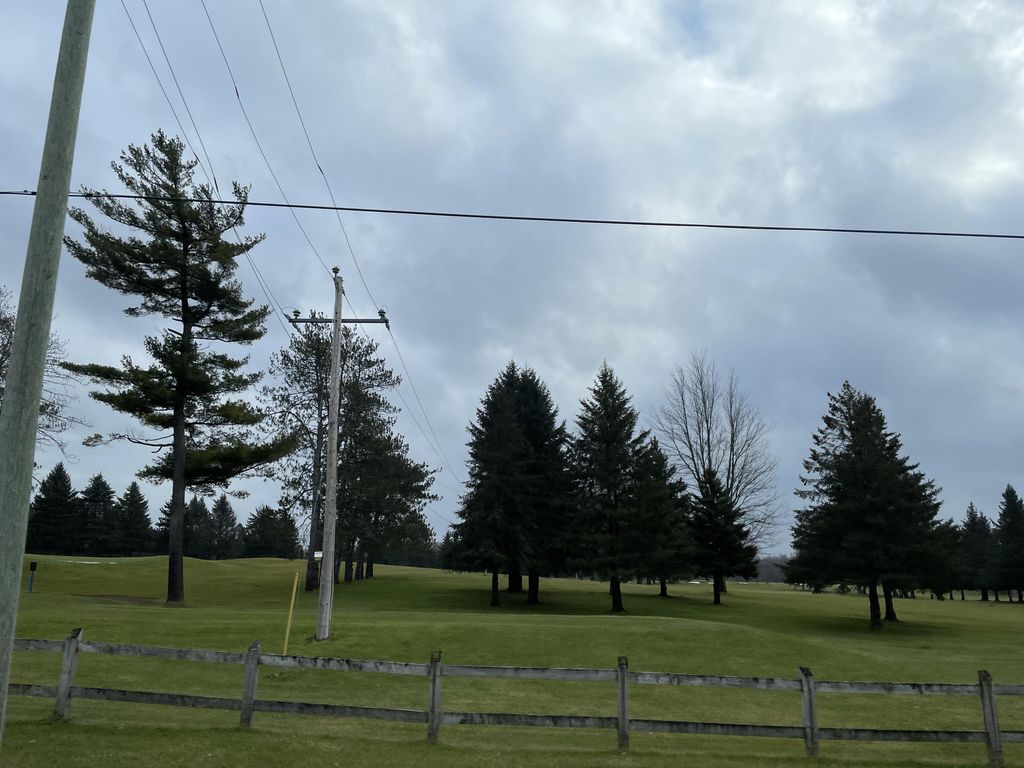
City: kitchener-waterloo